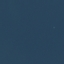
Land use / land cover: SeaLake